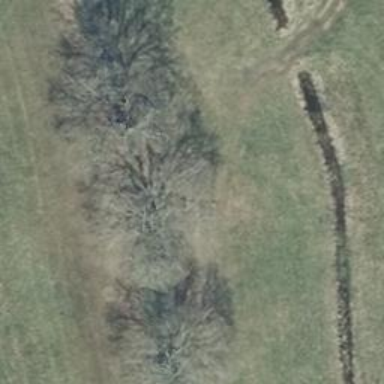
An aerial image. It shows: Sandy track with grade 4 tracktype.